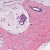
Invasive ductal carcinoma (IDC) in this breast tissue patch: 1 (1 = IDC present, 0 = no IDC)